Interaction volume radius: 5 \u00c5
Interaction volume height: 15 \u00c5
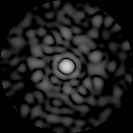
Disorder parameter: 0.7927